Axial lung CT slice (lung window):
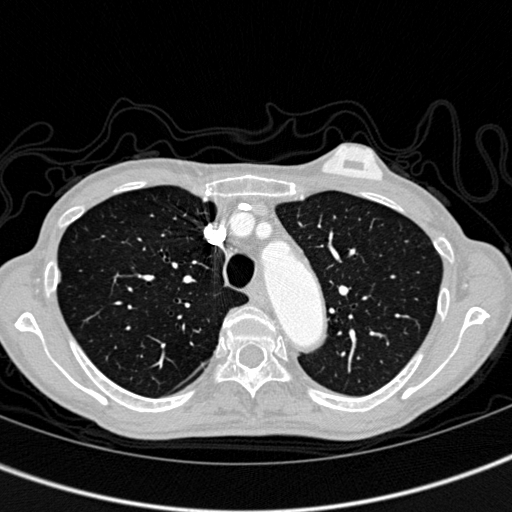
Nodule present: no